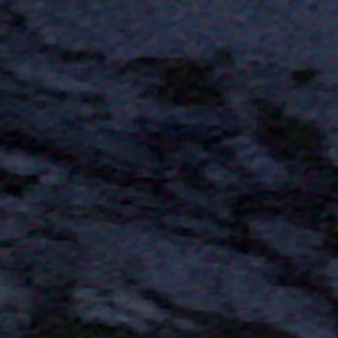
Label: other